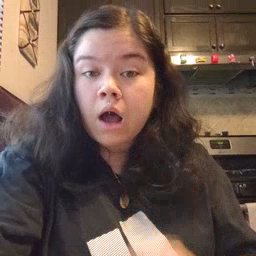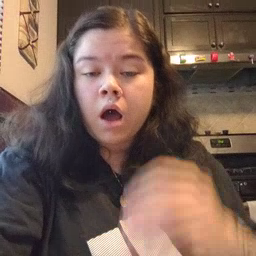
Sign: cry